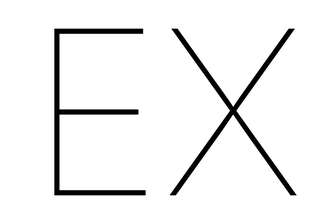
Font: Inter_Thin